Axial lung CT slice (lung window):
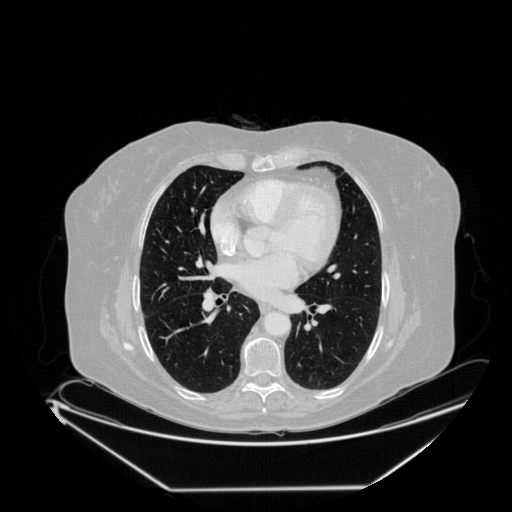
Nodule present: no